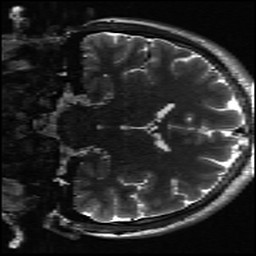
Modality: inplaneT2
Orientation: coronal